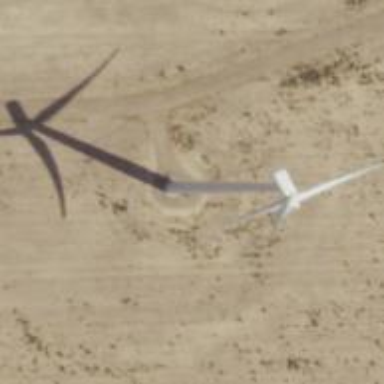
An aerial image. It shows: Wind generator with horizontal axis. The generator is wind turbine.